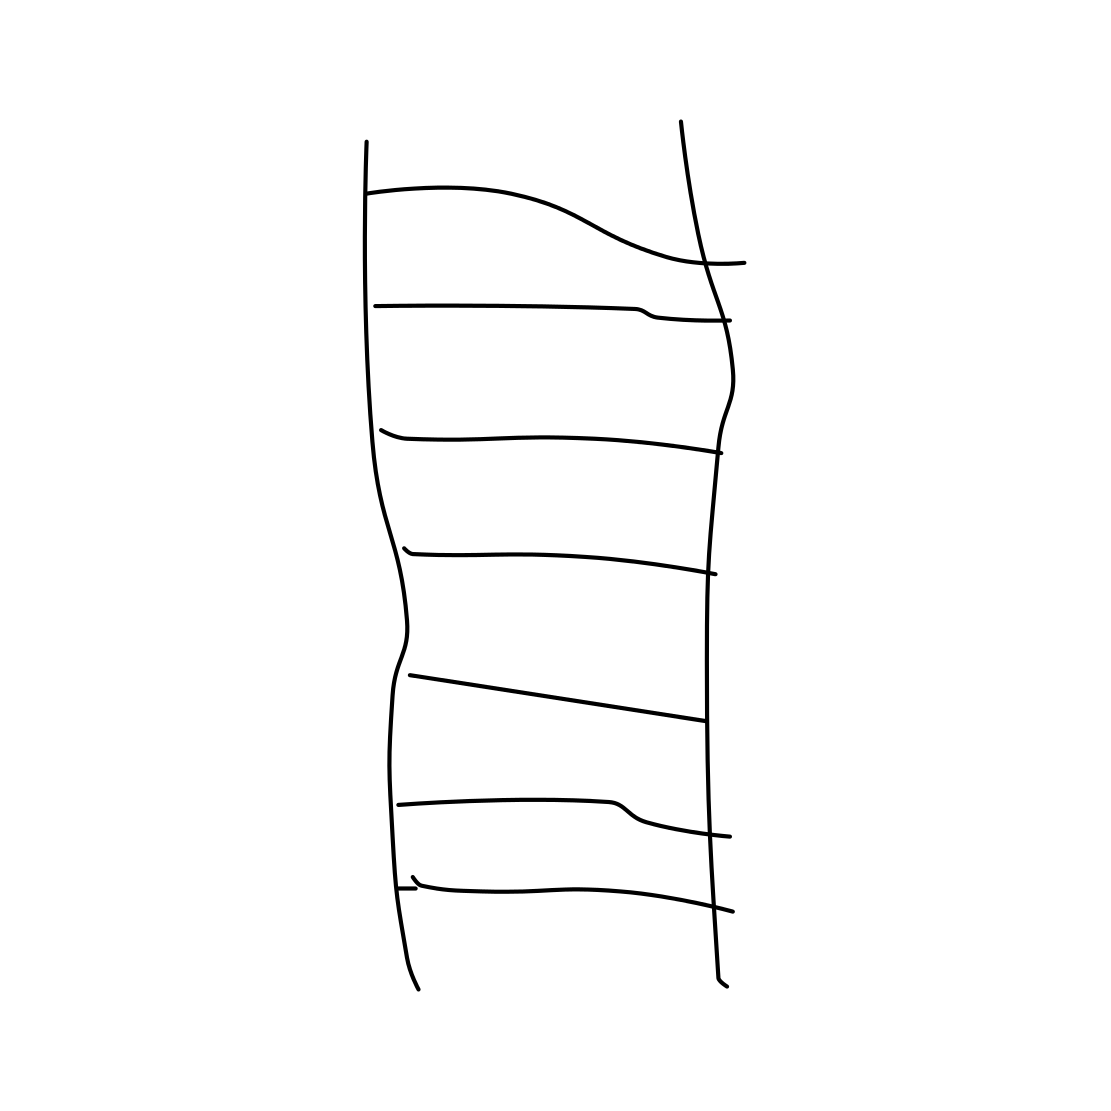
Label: ladder